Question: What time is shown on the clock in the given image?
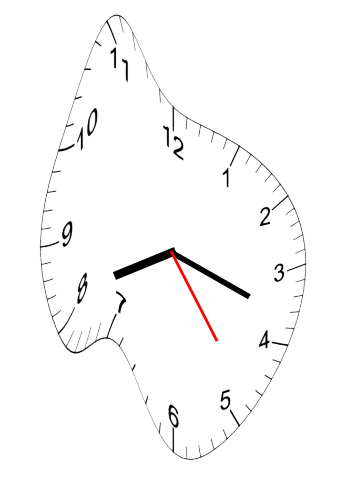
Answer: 08:18:24